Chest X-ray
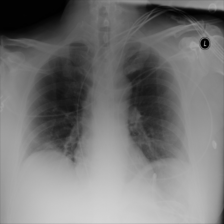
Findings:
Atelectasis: negative
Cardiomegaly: negative
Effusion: negative
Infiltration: negative
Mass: negative
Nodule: negative
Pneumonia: negative
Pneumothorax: negative
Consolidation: negative
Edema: negative
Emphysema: negative
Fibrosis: negative
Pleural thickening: negative
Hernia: negative